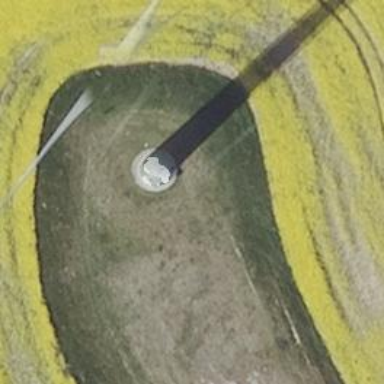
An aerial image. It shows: Wind generator powered by horizontal axis wind turbine.